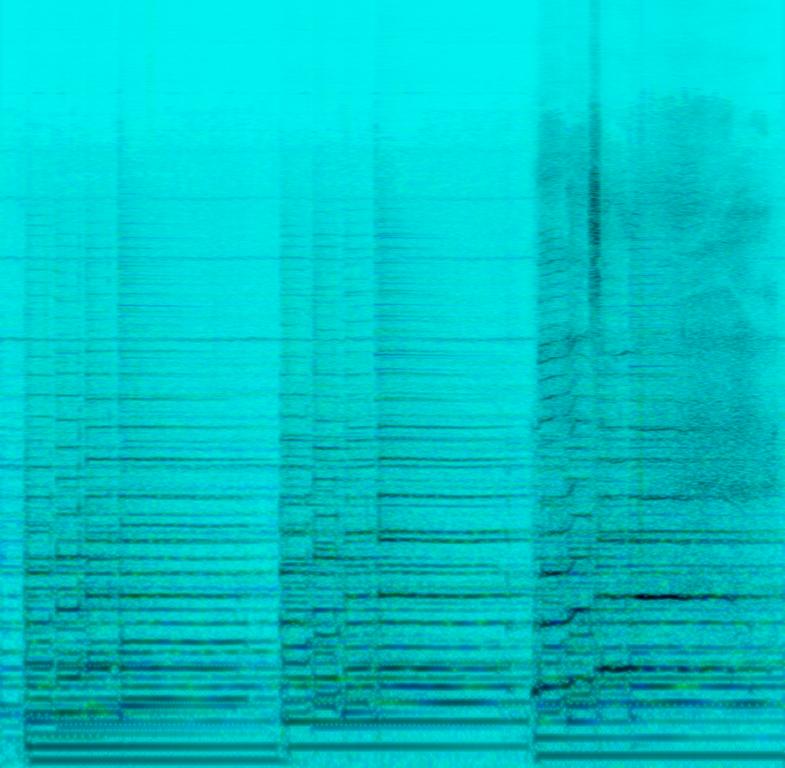
The low quality recording features a passionate male vocal singing over sustained strings chords, wide electric guitar arpeggiated melody and smooth bass. It sounds easygoing, passionate and chill.